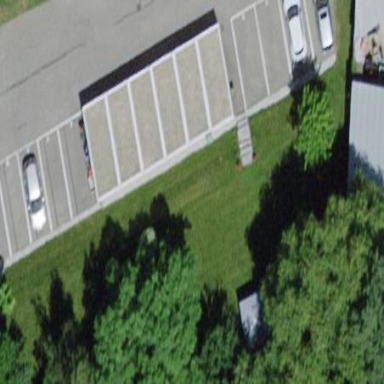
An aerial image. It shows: Group of garages.